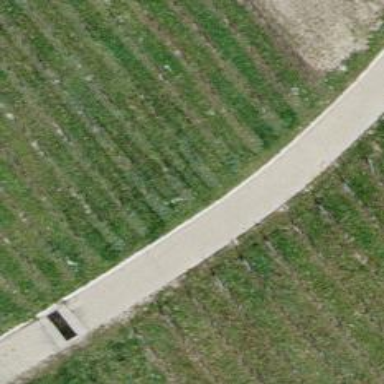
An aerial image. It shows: Paved track road with grade1 track type.